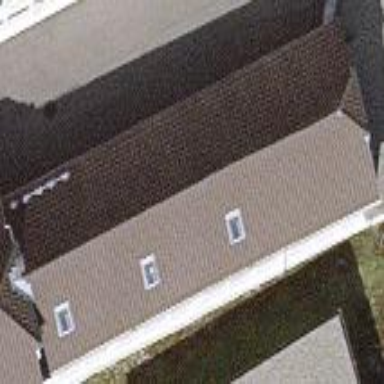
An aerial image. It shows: Industrial building with gabled roof.